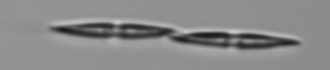
Label: Pseudo-nitzschia